Question: I want to make custom fields in WordPress post.
I am a developer and want to create my own custom field. I don't want to use the default custom fields that are available when we install WordPress. In fact, I want to add radio
buttons and a check box from where I could select them as you can see in the image I attached.
How do I go about this?

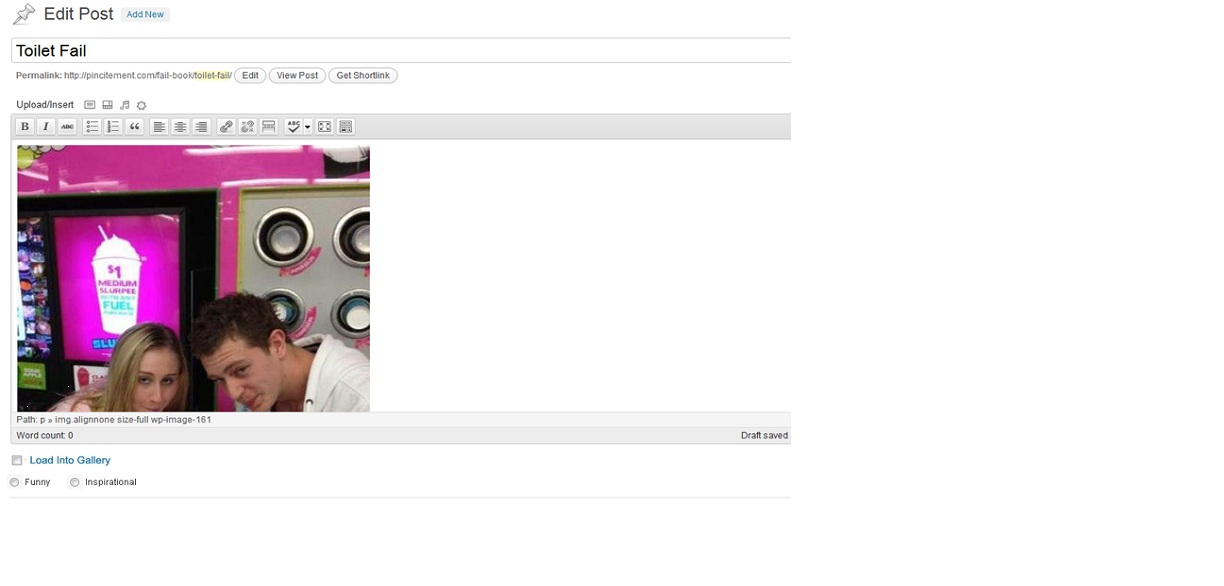
Answer: Everything will be done in functions.php.
You have to declare your extra fields (meta boxes). This article will give you all the explanations : <URL>
It should give you all the info you need to add meta boxes (see also : <URL>